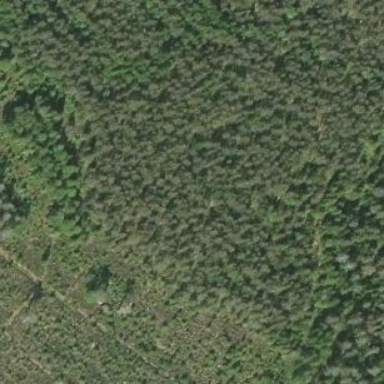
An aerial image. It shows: Needle-leaved woodland.